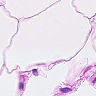
Metastatic tissue present: no